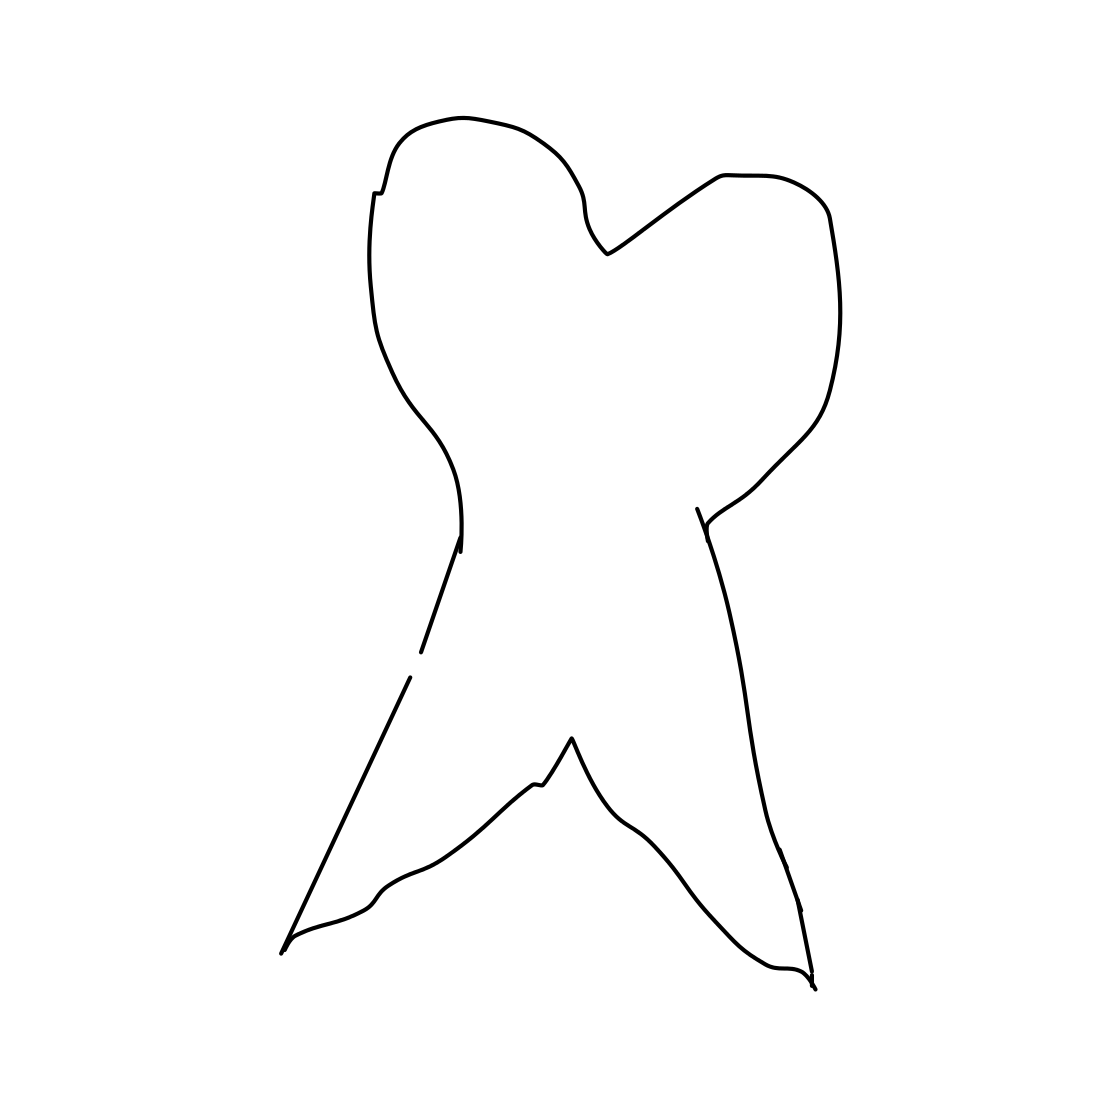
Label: tooth